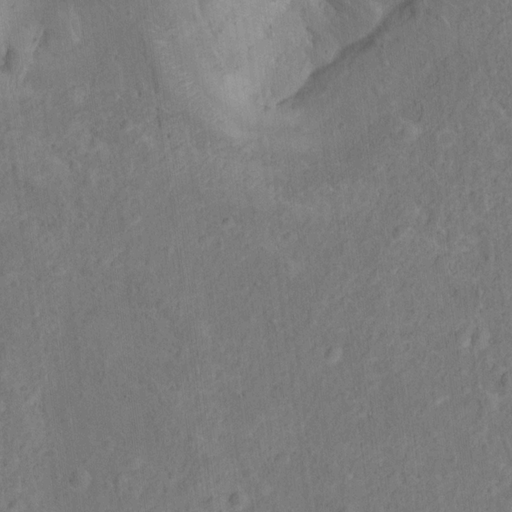
Objects detected: cone, cone